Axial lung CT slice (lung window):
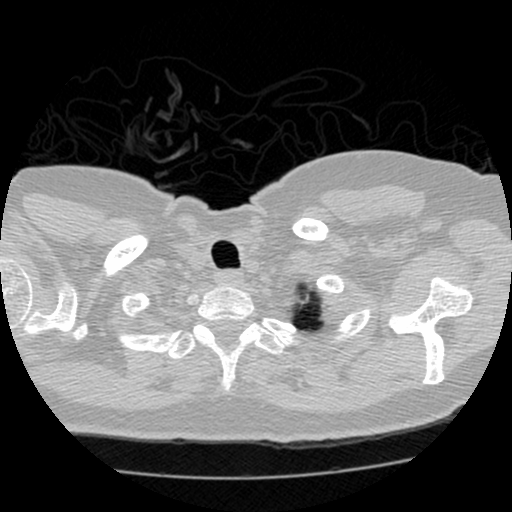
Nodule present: no